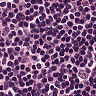
Metastatic tissue present: yes